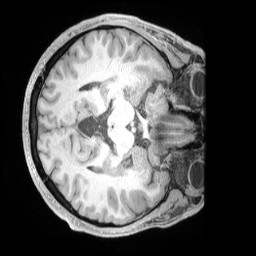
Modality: T1w
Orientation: axial
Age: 36
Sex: male
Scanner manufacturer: siemens
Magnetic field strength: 3 T
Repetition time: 2 s
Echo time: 0.00211 s